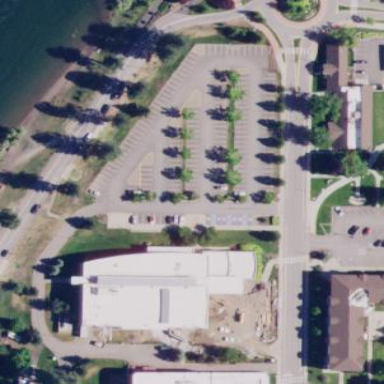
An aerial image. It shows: Parking area.